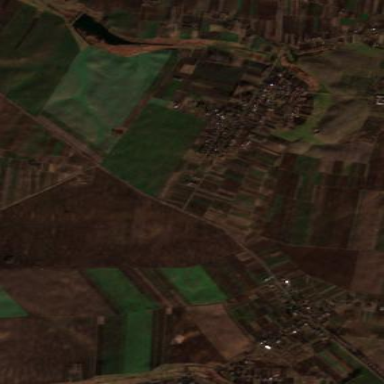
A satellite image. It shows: Village.